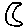
Label: moon